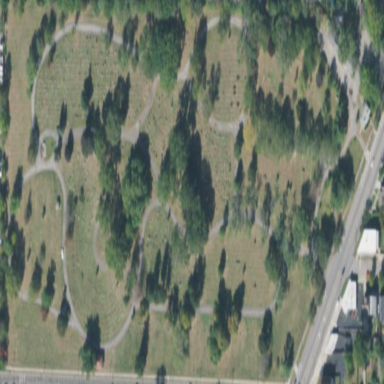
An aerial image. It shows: Cemetery.